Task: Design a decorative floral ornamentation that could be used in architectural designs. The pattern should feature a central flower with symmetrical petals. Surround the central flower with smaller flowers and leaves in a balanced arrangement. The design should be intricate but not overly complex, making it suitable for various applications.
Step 1423:
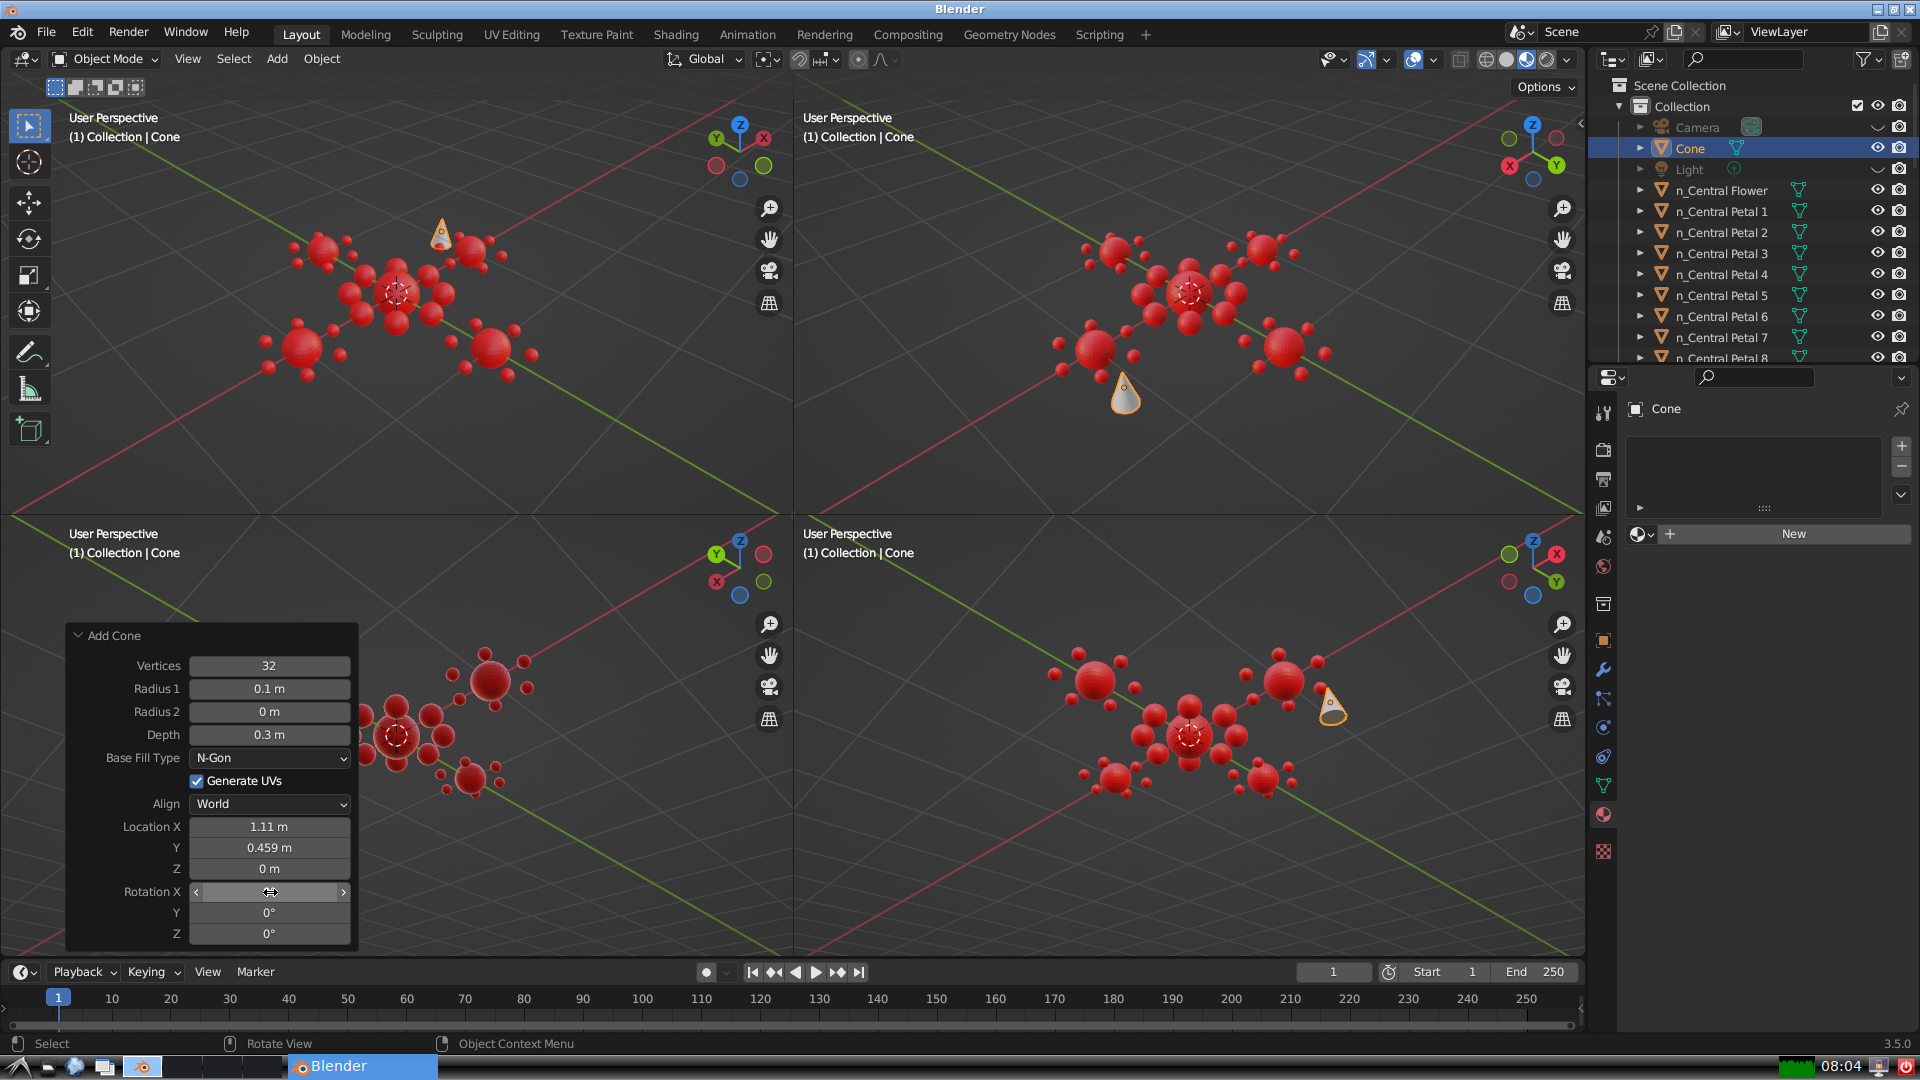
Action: click: no